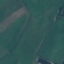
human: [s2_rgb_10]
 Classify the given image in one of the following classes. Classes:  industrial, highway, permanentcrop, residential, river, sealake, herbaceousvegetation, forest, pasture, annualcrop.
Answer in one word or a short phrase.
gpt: Pasture